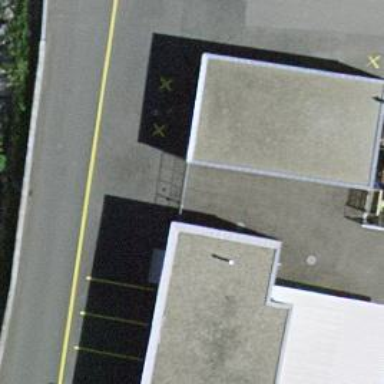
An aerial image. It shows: Yellow building.